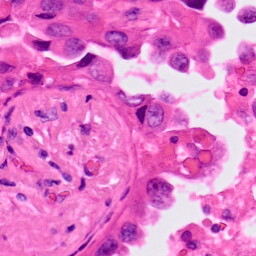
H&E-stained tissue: Lung